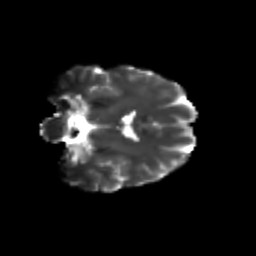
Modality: T2w
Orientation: coronal
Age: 23
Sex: female
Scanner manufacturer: siemens
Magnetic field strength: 3 T
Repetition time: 3.5 s
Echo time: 0.104 s